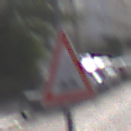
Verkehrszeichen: UnebeneFahrbahn
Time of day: MorningAfternoon
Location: Outdoor (Urban)
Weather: PartlyCloudy
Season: NotSpecified
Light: Natural